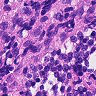
Metastatic tissue present: no